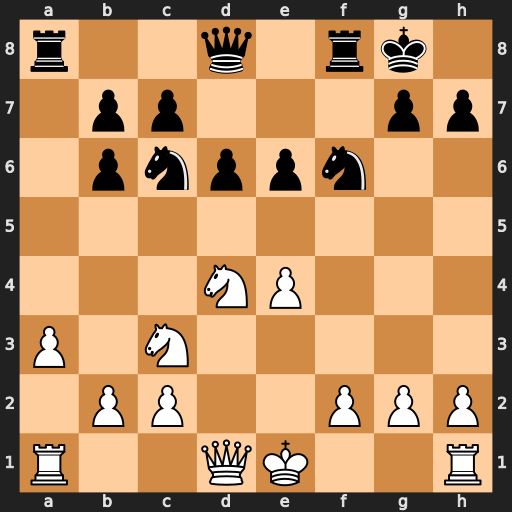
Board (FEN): r2q1rk1/1pp3pp/1pnppn2/8/3NP3/P1N5/1PP2PPP/R2QK2R
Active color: w
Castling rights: KQ
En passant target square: -
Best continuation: Nxe6 Qe7 Nxf8